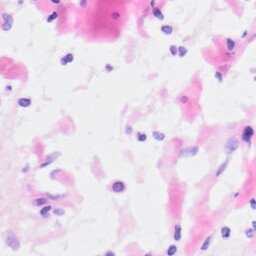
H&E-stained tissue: Kidney